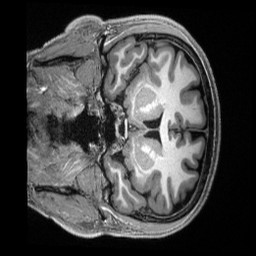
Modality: T1w
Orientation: coronal
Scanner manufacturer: siemens
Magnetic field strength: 3 T
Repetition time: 2.5 s
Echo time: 0.00231 s